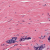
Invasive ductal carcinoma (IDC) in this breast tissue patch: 1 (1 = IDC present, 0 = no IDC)